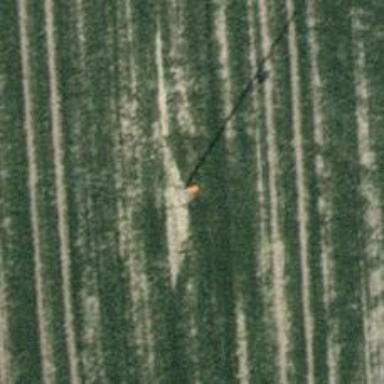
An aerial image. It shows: Aerial marker.